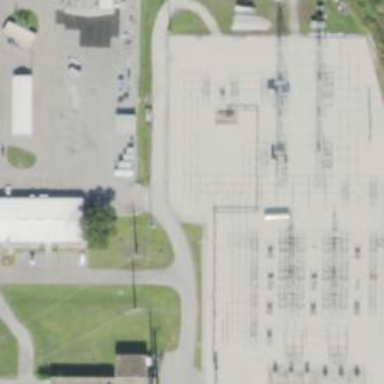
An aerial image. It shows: Switch for power supply.